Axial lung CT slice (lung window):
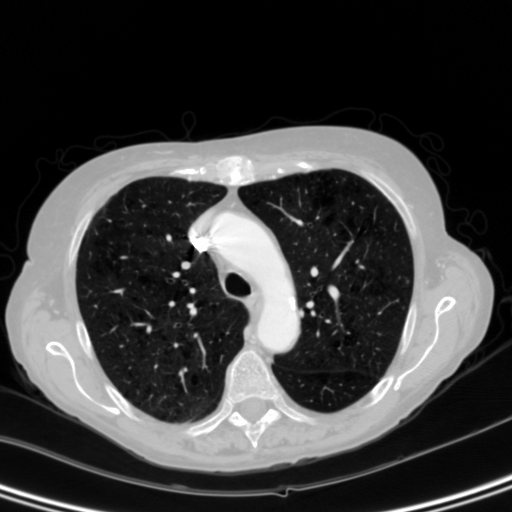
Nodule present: no